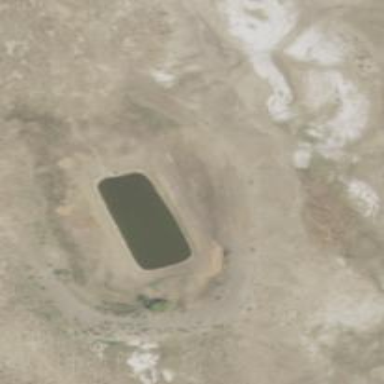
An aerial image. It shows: Reservoir.